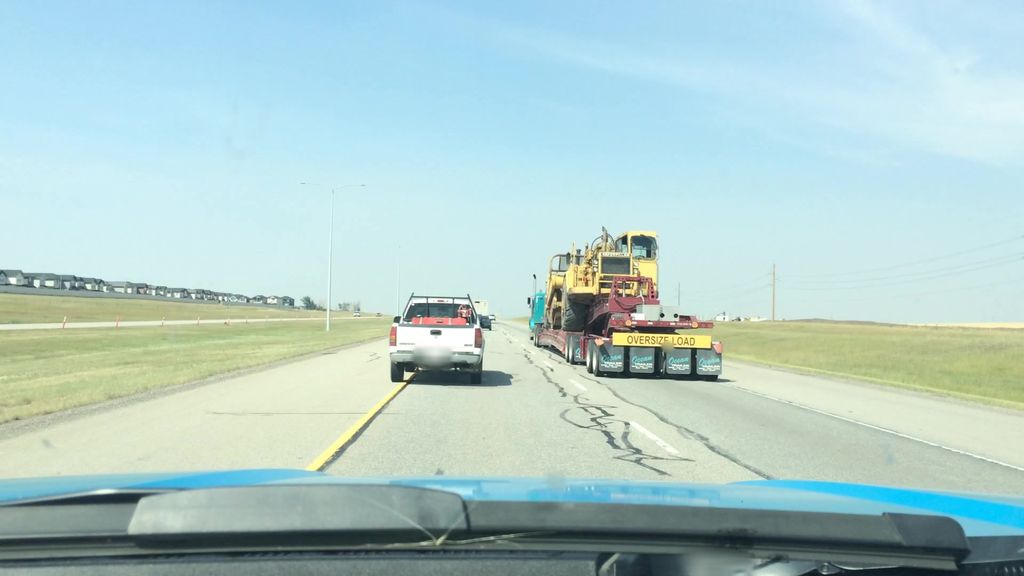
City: calgary